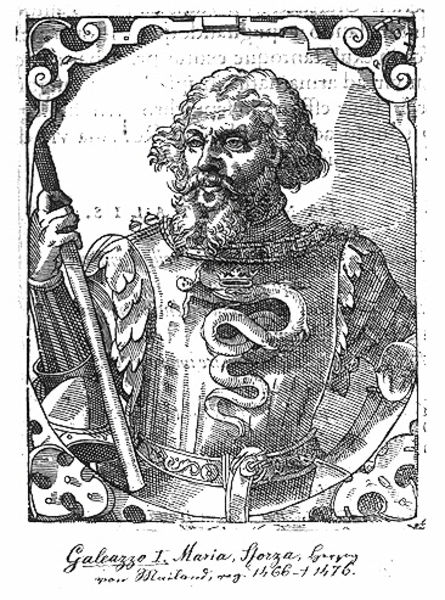
Titel: Bildnis des Galeazzo Maria Sforza I., Herzog von Mailand
Künstler: Tobias Stimmer
Institution: (Seriendruck)
Schlagwörter: hand, kopf, mann, weiß, frisur, haar, holz, licht, nase, schwarz, skizze, zeichnung, blick, gürtel, tier, ornament, bart, schnurrbart, augen, gesicht, rahmen, bildnis, portrait, porträt, signatur, brüstung, haare, blatt, brustbild, kinn, krone, locken, scheitel, rund, stock, holzschnitt, schrift, italien, stab, grafik, graphik, ausdruck, rand, könig, lanze, schild, unterschrift, medaillon, druck, radierung, stich, schwert, text, uniform, soldat, schlange, schraffiert, helm, herrscher, ritter, rüstung, untertitel, wappen, brustpanzer, mittelalter, krieger, feldherr, maria, kupferstich, zepter, hydra, protrait, frühe neuzeit, gazette, harnsich, sforza, 1466, 1476, galcazzo, galeazzo, #krone, rüstzung, gürztel